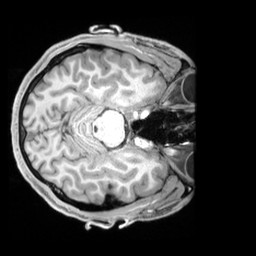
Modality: T1w
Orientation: axial
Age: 31
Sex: male
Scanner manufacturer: siemens
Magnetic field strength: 3 T
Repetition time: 2.2 s
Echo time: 0.00218 s